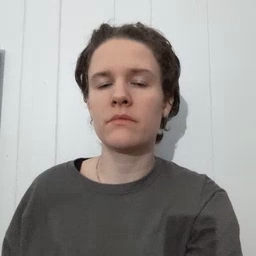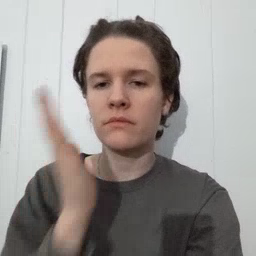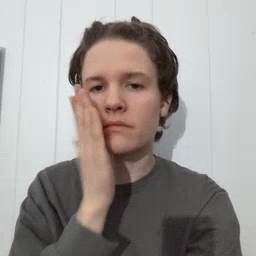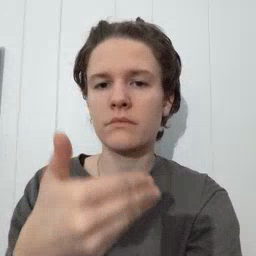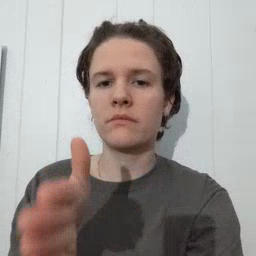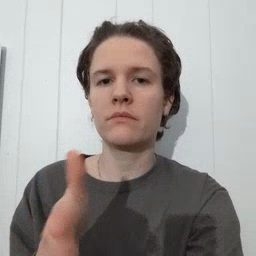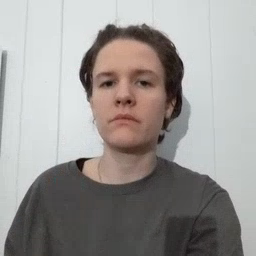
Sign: bedroom